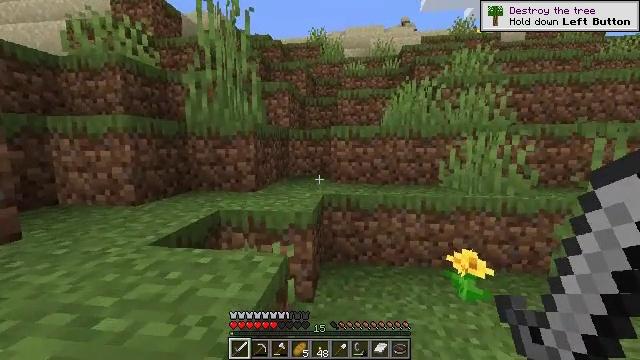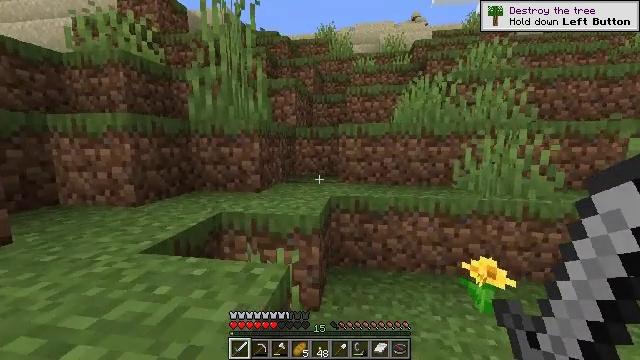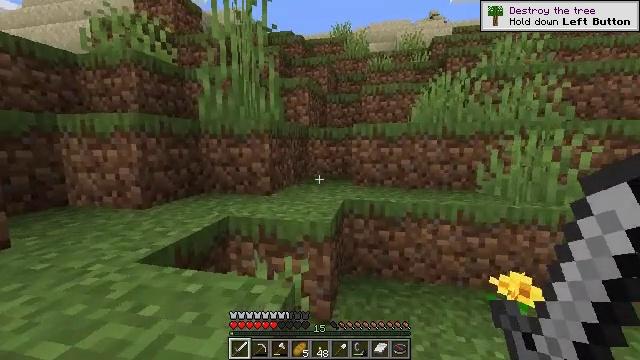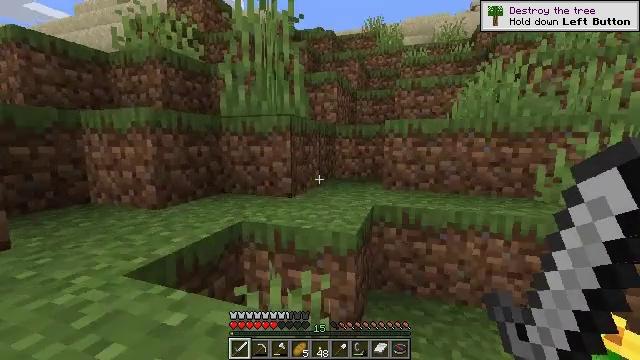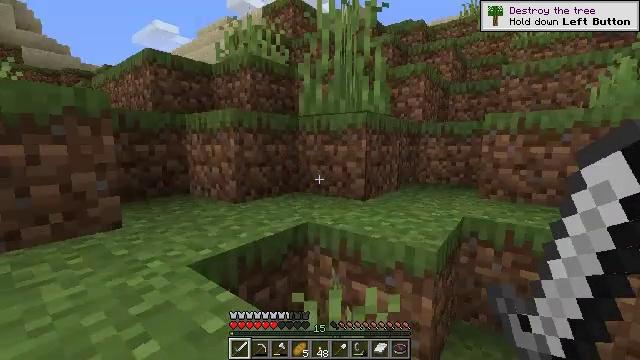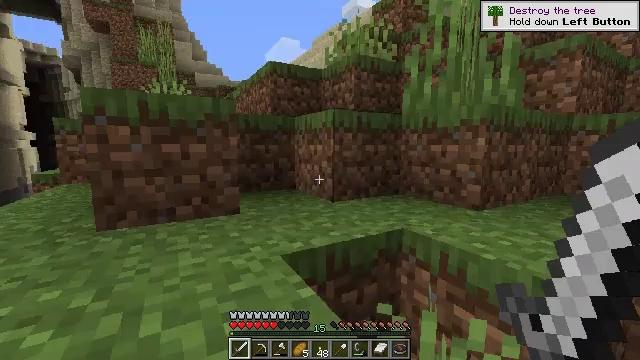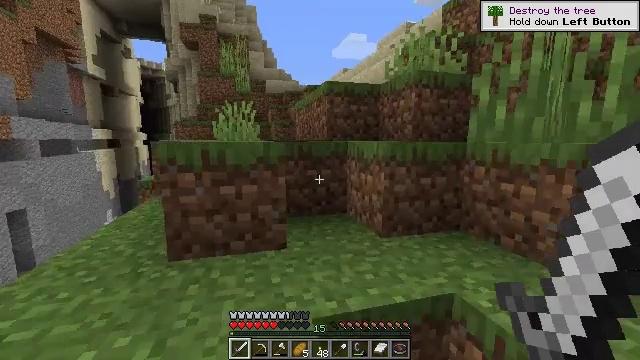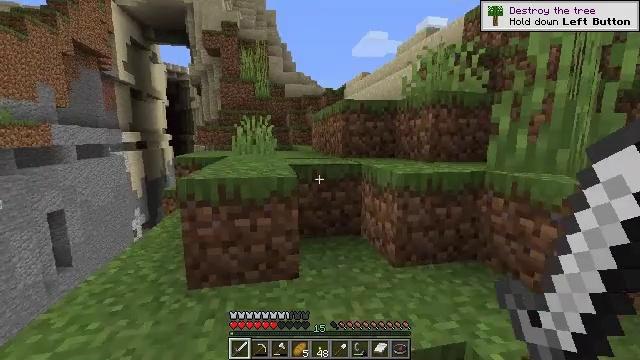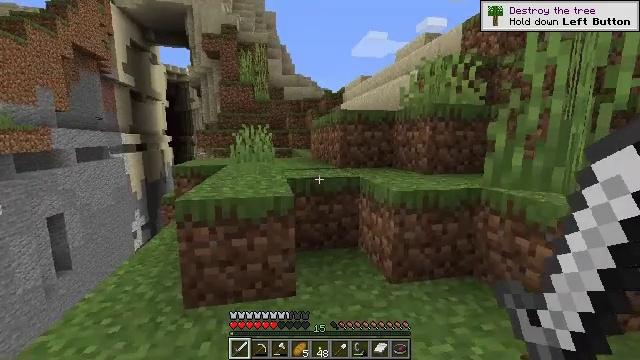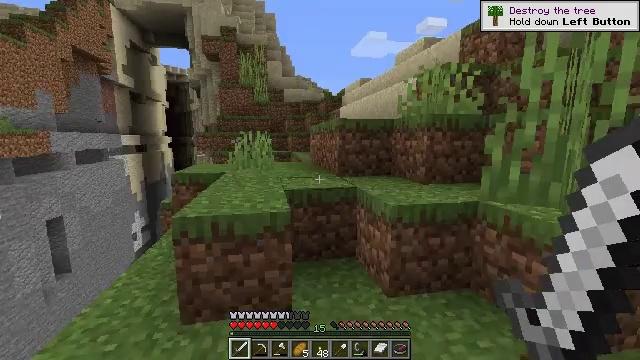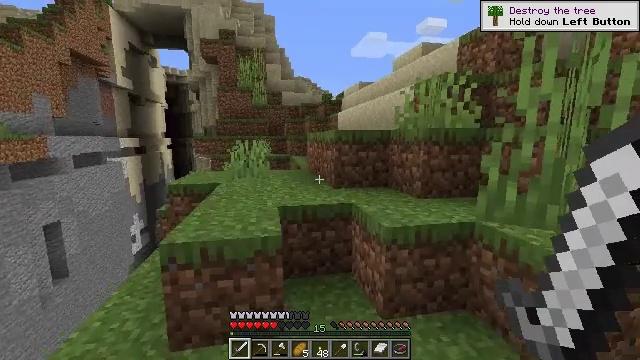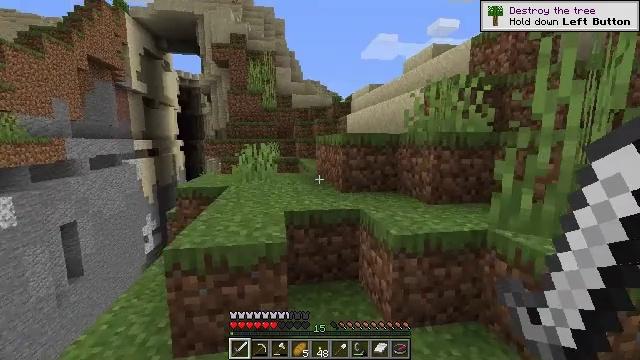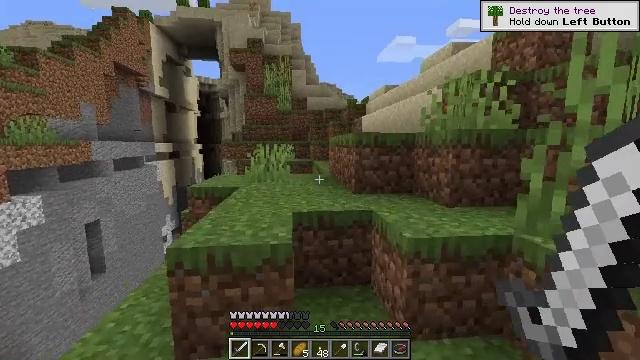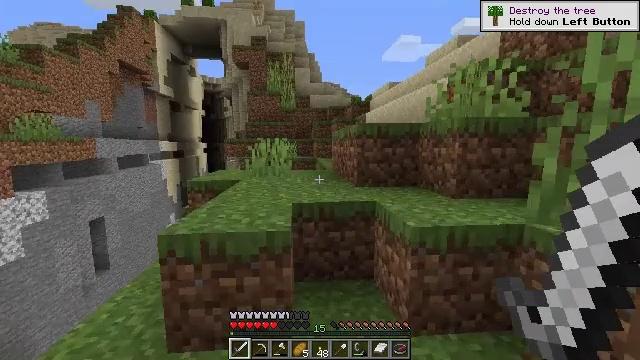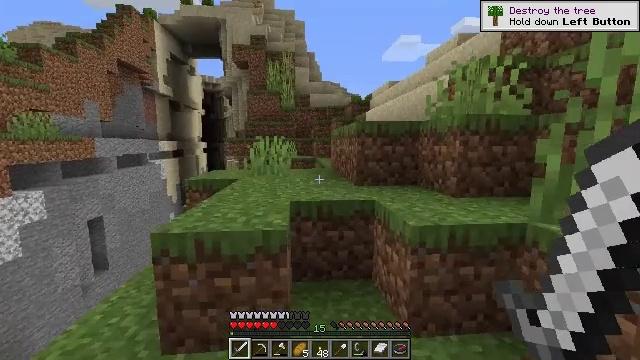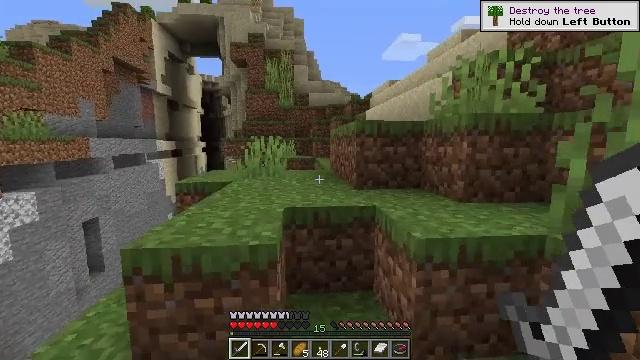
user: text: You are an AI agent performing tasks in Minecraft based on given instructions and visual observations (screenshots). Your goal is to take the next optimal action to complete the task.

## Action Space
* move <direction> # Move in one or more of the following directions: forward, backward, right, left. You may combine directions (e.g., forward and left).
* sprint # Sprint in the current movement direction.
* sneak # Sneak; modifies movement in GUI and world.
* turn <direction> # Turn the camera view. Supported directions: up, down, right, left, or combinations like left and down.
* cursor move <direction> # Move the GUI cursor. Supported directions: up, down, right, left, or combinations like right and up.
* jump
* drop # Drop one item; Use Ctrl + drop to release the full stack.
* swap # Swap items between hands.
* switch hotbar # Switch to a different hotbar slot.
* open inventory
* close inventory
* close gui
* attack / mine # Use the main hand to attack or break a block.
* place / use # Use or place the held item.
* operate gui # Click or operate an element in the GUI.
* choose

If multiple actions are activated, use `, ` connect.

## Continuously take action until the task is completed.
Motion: motion action
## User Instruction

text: Collect the dead bush from dry areas.
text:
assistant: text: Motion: move forward, turn left
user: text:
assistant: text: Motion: move forward, turn left
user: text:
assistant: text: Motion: move forward, turn left
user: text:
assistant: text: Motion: move forward, turn left
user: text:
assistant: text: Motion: move forward, turn left
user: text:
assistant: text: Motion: move forward, turn left, jump
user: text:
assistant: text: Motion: move forward, turn left, jump
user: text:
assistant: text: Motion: move forward, jump
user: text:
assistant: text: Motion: move forward, jump
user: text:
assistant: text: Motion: move forward
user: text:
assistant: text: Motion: move forward, turn left
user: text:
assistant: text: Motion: move forward, turn left
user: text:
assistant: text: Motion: move forward
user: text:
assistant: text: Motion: move forward
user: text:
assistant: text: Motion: move forward
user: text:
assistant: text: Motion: move forward
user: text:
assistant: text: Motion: move forward
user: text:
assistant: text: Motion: move forward
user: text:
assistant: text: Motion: move forward, turn left and down
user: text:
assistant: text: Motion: move forward, turn left and down
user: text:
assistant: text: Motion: move forward, turn left and down
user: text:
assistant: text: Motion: move forward
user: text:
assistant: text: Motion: move forward, jump
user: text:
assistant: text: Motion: move forward, jump
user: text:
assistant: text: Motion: move forward, jump
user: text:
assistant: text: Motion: move forward, jump
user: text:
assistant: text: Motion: move forward
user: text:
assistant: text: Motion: move forward, turn right
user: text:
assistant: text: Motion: move forward, turn right and up
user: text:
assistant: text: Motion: move forward, turn right